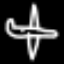
Label: airplane